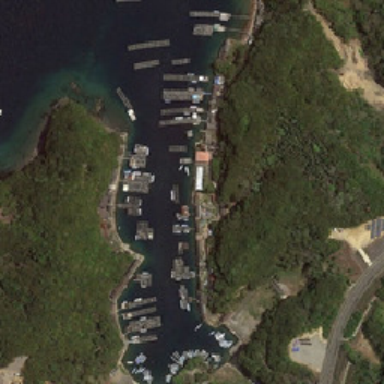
Boat of any kind in the middle .